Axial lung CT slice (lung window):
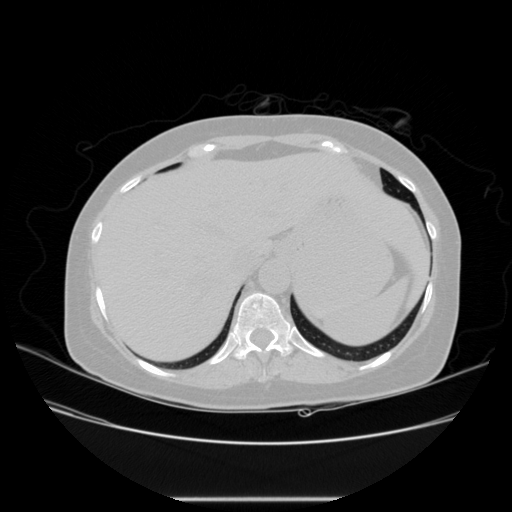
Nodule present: no